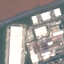
Land use / land cover: Industrial